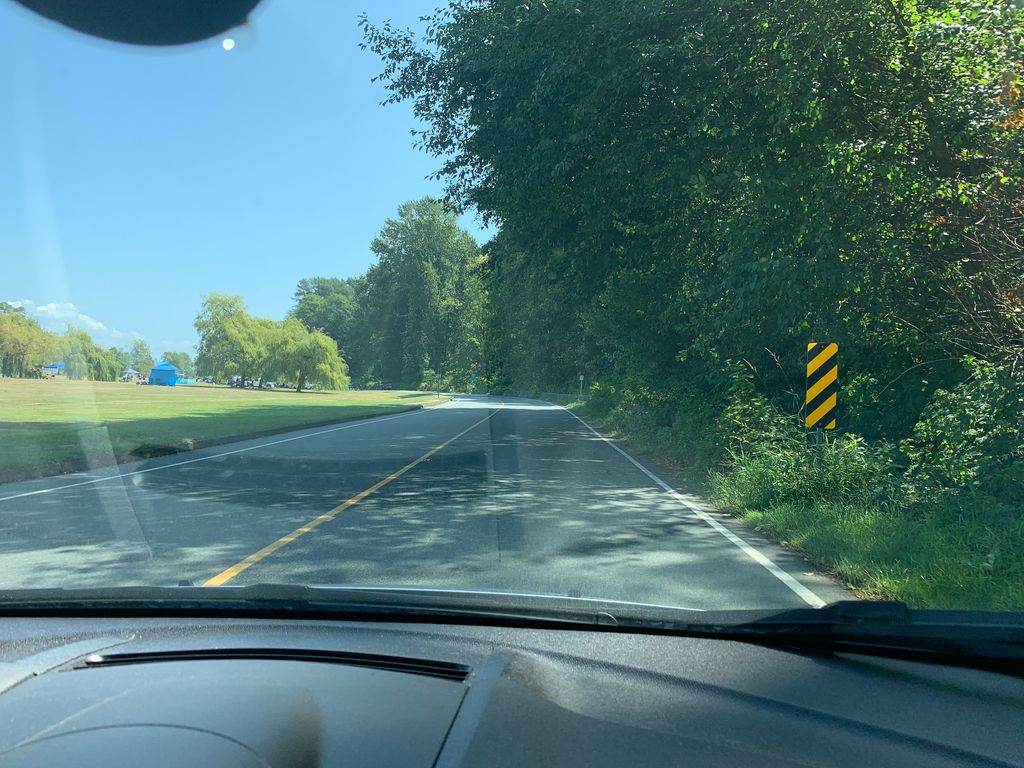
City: vancouver